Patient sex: F
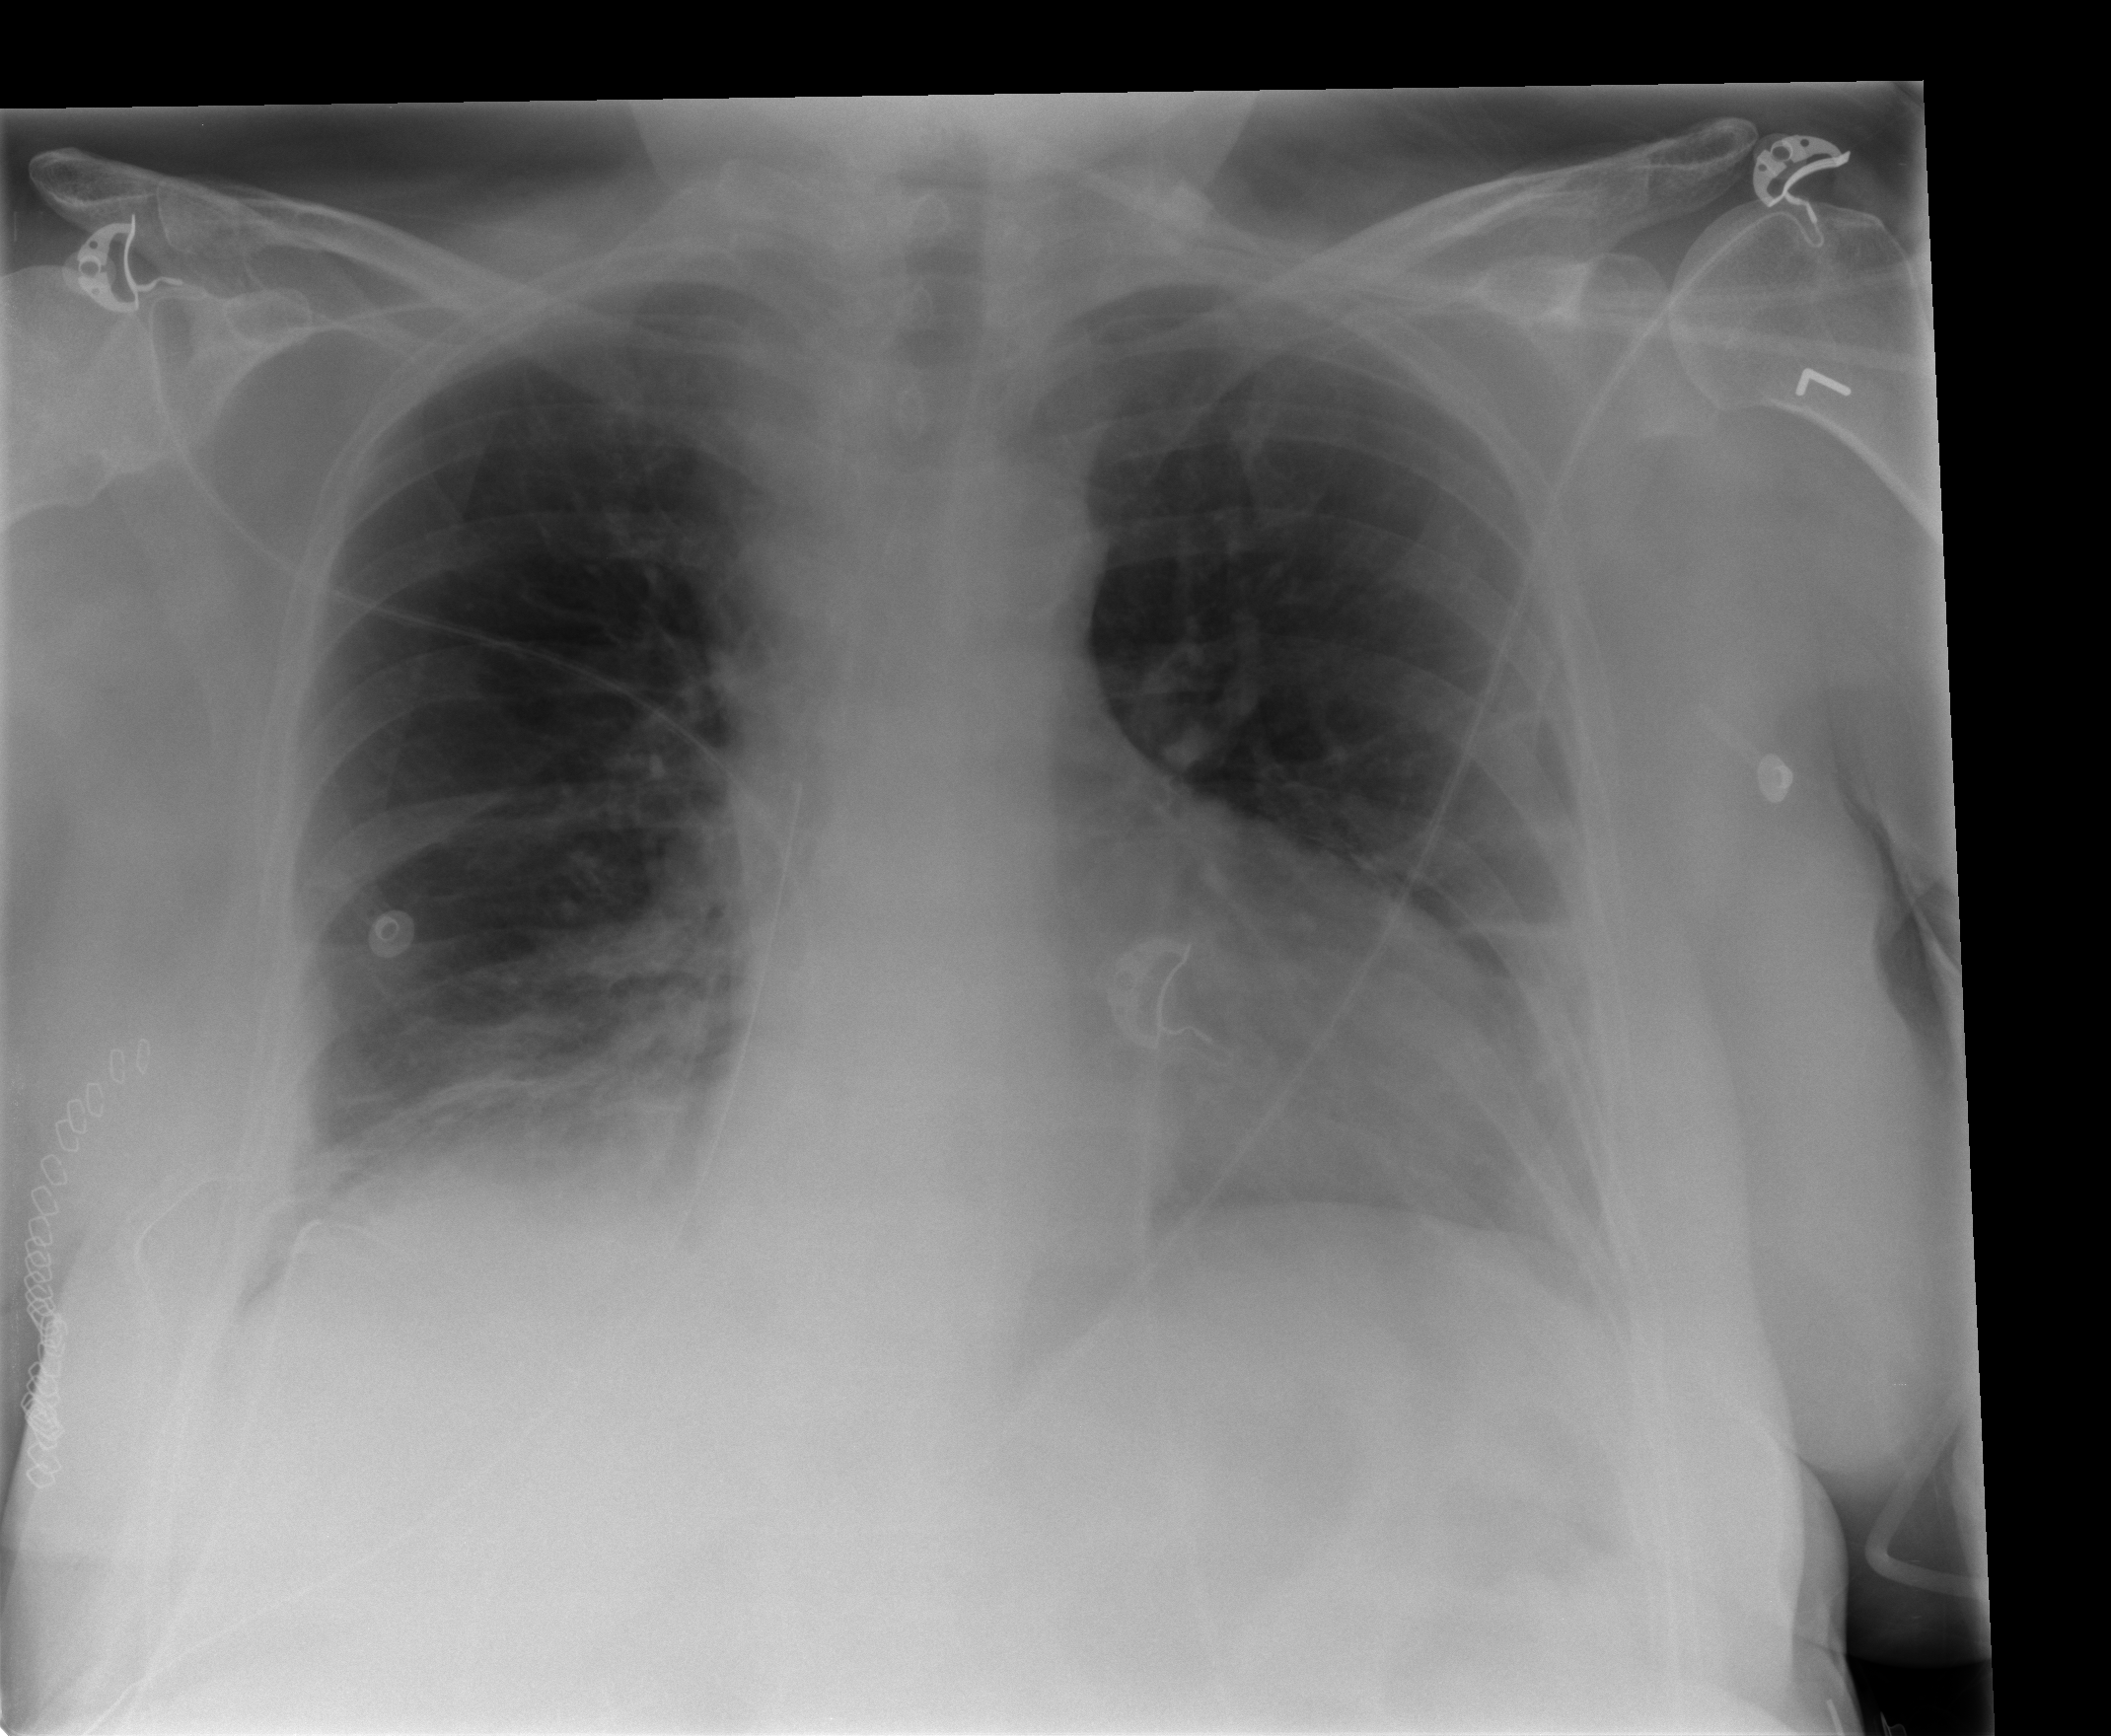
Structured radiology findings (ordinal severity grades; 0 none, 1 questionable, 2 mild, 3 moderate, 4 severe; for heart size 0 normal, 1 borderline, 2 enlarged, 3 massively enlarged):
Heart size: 1
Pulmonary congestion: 2
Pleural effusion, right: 2
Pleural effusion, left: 0
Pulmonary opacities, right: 0
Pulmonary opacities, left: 0
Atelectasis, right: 2
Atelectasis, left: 2